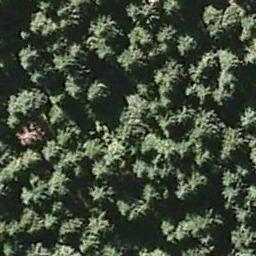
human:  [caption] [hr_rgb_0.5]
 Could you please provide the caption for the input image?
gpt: The forest is full of green trees .

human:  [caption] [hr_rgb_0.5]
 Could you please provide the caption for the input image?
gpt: Many green trees are in a forest and the leaves cast a black shadow .

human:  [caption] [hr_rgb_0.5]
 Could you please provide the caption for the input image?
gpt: The forest has a lot of randomly arranged green trees .

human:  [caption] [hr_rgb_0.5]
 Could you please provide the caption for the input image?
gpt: There are several trees on this land .

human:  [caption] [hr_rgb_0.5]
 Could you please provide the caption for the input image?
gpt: A forest with many green trees .